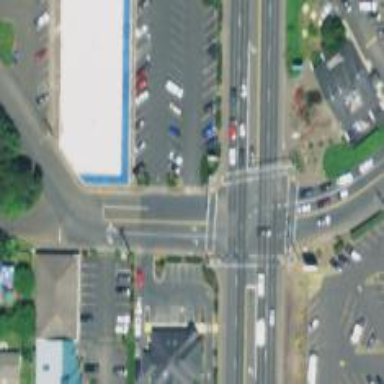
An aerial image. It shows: Crossing road.